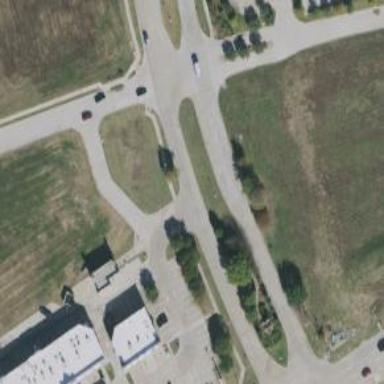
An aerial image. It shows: Unmarked crossing on footway.